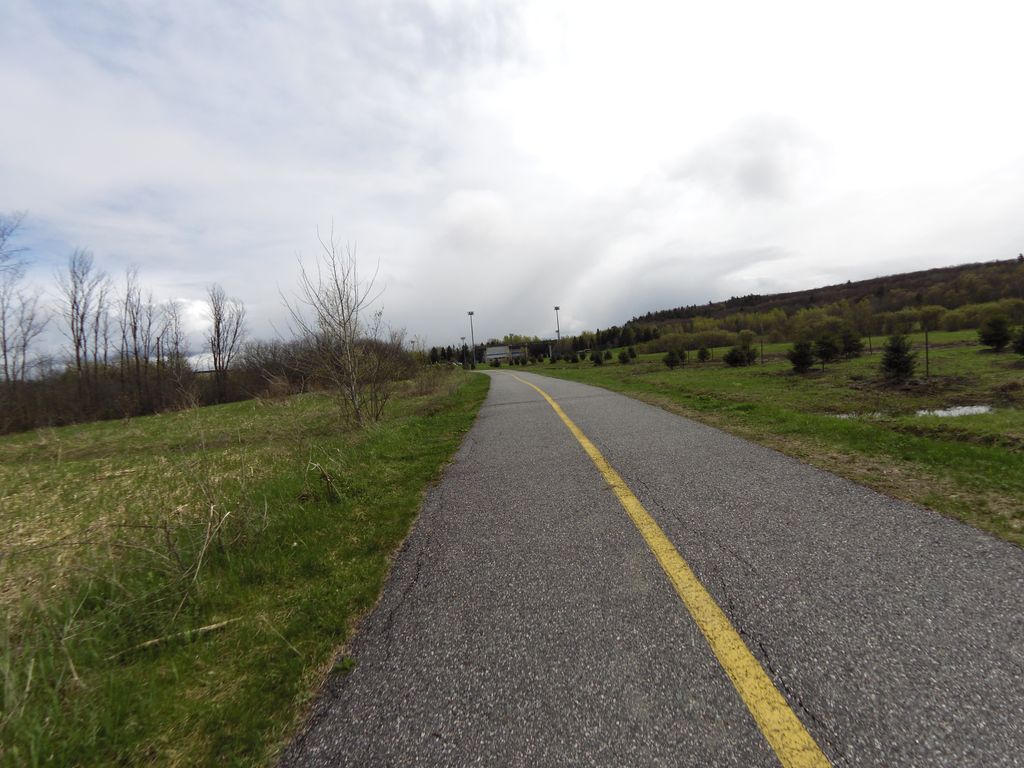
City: ottawa-gatineau